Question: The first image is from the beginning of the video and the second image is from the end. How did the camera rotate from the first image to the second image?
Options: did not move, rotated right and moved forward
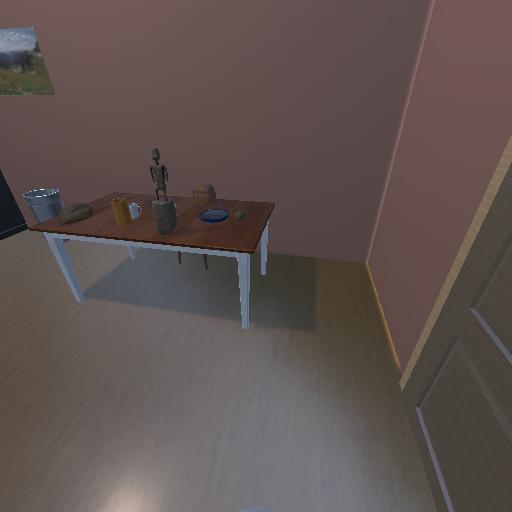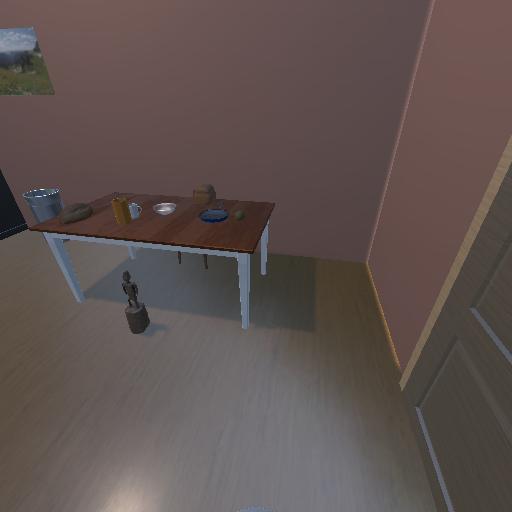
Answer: did not move